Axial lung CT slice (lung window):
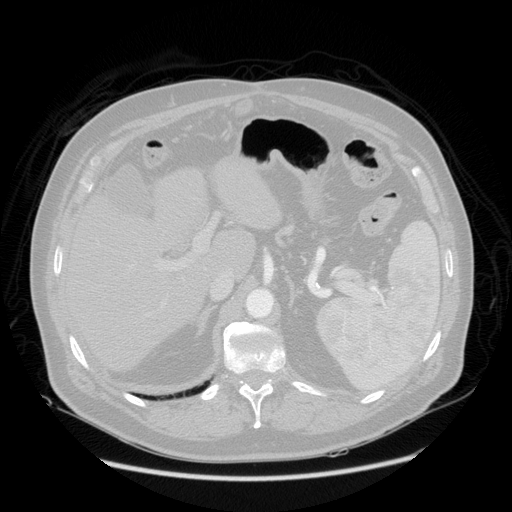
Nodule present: no